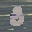
Label: 3